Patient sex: M
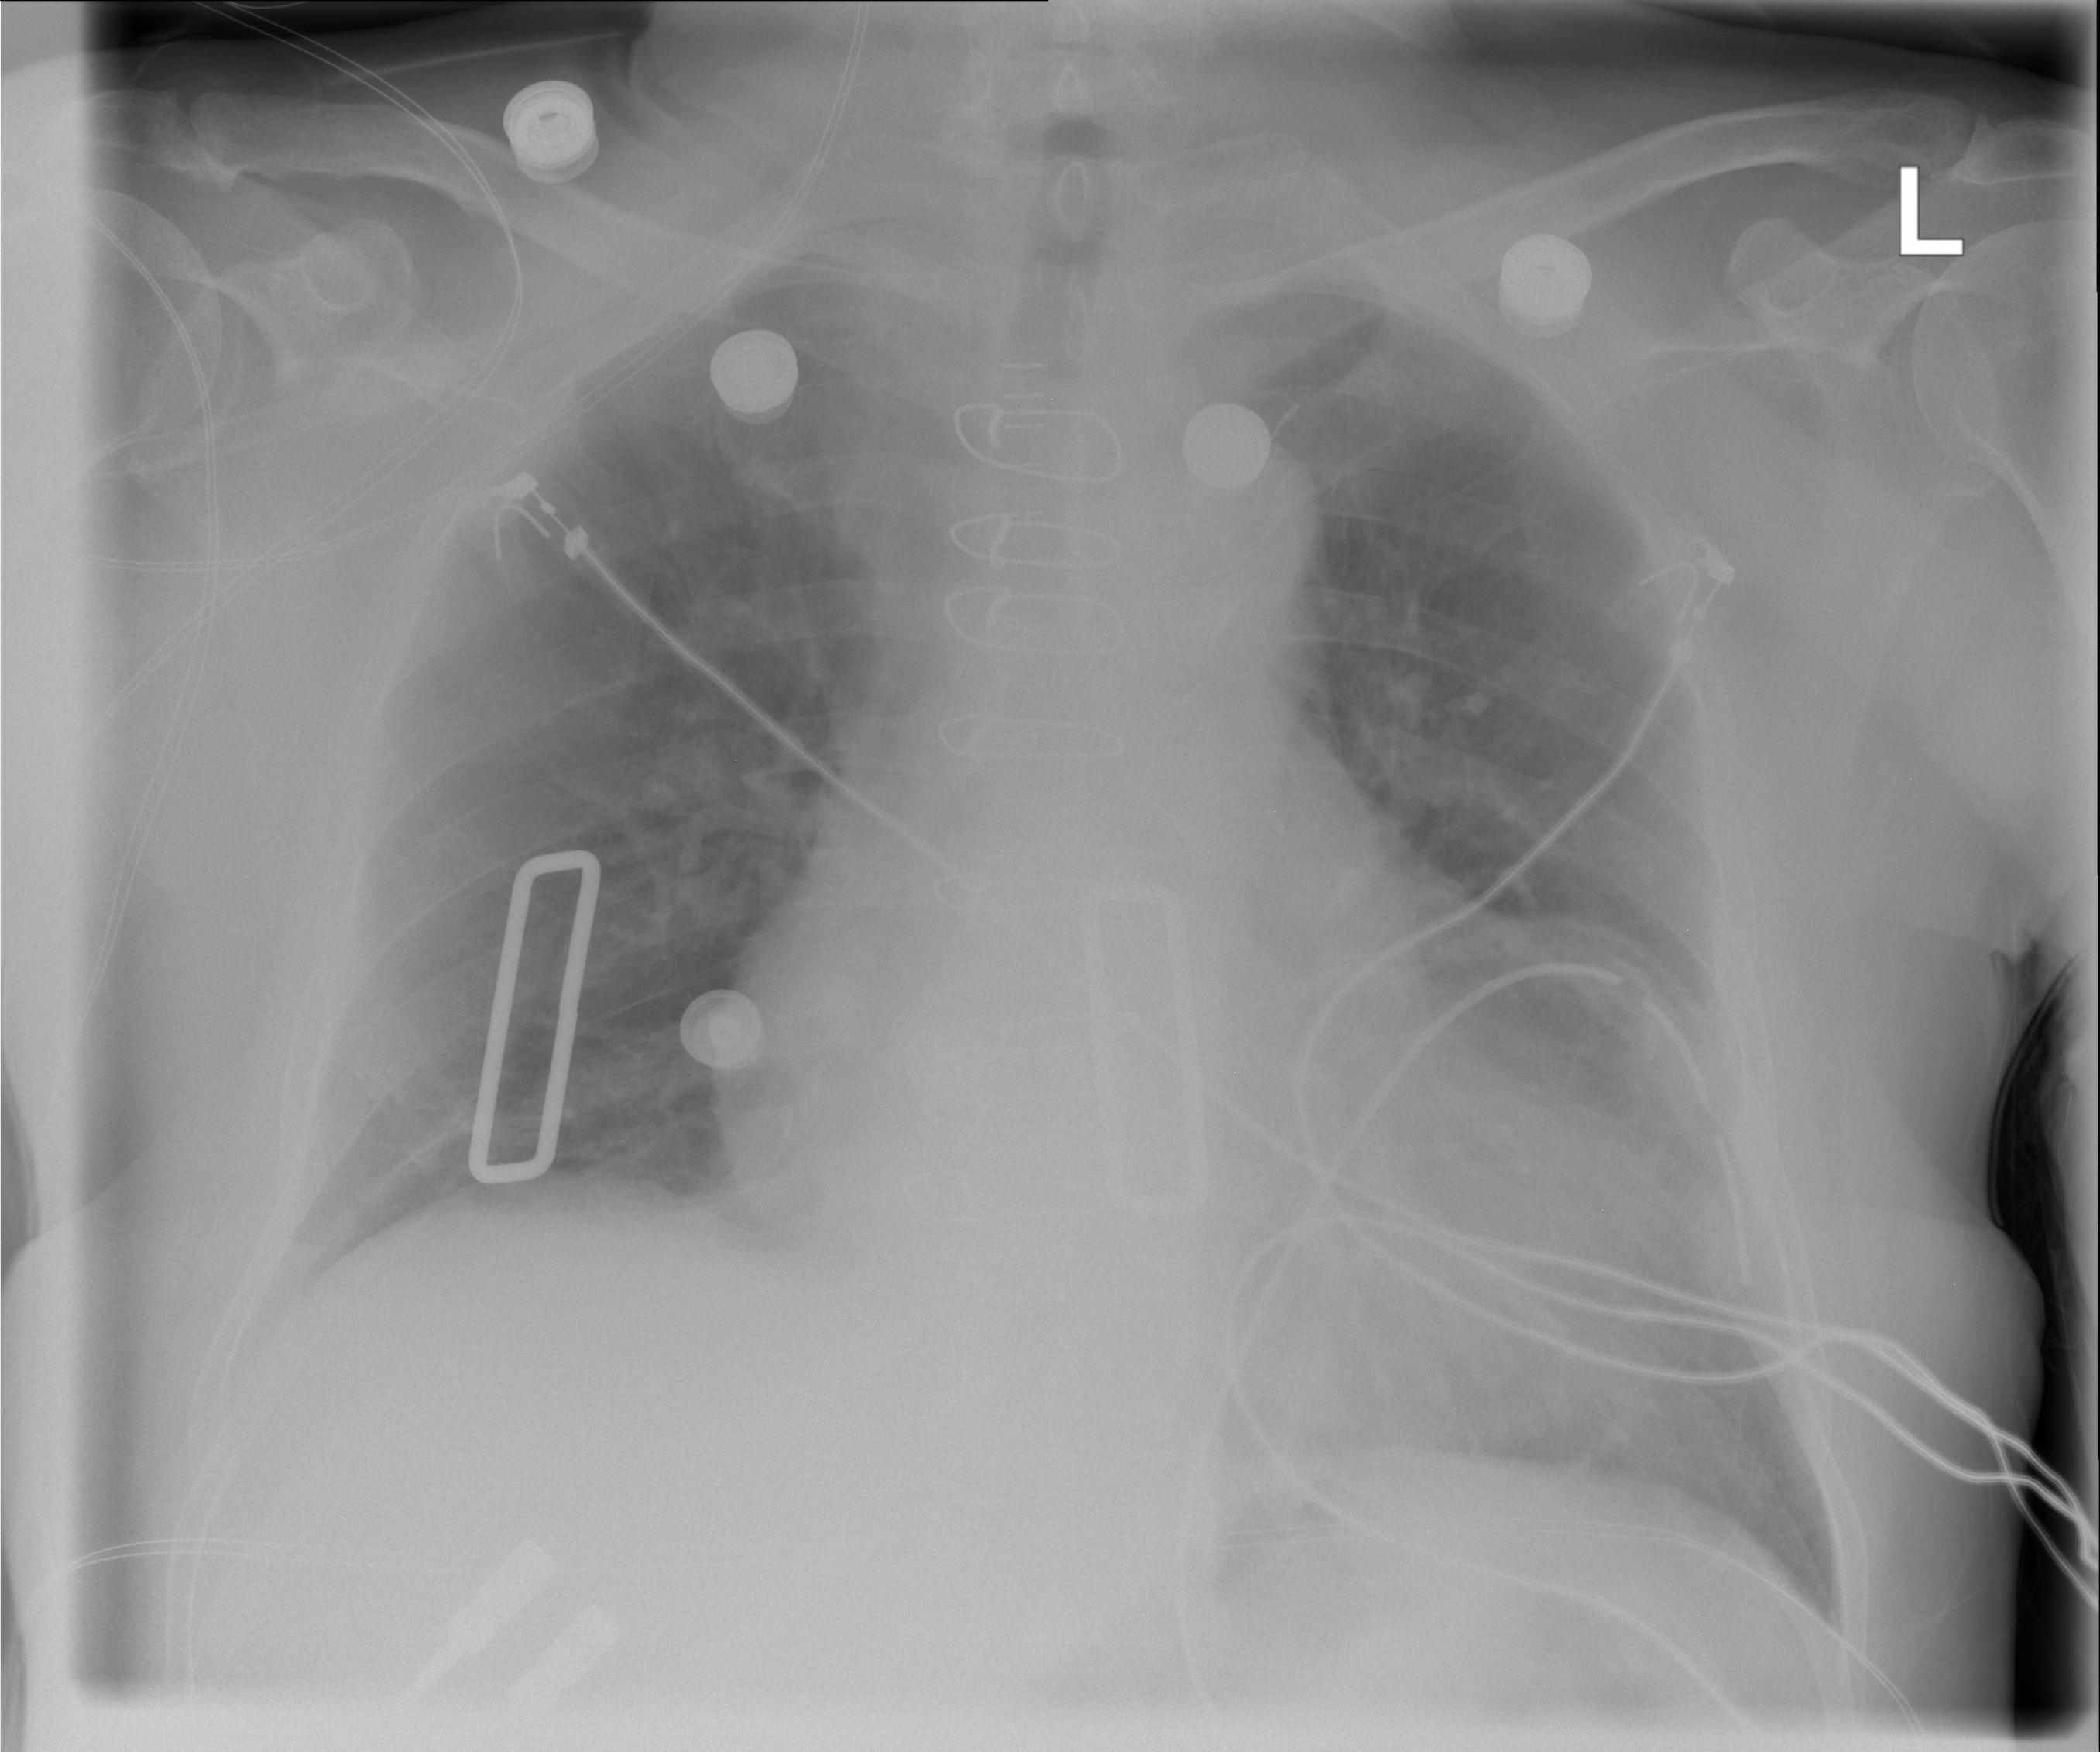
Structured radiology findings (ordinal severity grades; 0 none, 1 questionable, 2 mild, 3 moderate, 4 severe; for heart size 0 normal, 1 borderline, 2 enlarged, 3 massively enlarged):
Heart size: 2
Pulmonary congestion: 2
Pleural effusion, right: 0
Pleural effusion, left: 0
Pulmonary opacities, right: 0
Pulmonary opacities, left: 0
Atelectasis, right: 0
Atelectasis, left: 0